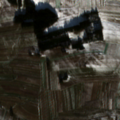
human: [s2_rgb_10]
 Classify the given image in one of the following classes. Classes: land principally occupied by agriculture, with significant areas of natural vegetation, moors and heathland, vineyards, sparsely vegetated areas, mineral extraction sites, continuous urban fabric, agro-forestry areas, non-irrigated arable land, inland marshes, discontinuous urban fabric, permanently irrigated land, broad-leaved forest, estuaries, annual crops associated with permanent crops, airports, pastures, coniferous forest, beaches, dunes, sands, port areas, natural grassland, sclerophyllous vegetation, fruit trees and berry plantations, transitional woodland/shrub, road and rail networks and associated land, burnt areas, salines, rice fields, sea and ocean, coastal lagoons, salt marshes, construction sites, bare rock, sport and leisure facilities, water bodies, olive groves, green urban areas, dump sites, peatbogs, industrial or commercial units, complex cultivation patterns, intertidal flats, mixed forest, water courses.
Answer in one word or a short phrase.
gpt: non-irrigated arable land, land principally occupied by agriculture, with significant areas of natural vegetation, coniferous forest